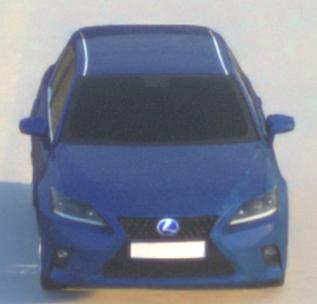
Make: Lexus
Model: CT 200h
Detailed model: CT (A10)
Model produced from: 2014/03
Model produced until: 2017/10
Doors: 5
Color: blue
Road condition: dry road
Daytime: sunrise or sunset
Contrast: medium contrast